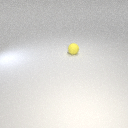
small yellow rubber sphere